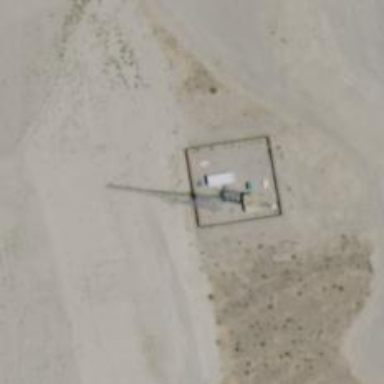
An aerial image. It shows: Man-made mast used for communication purposes.